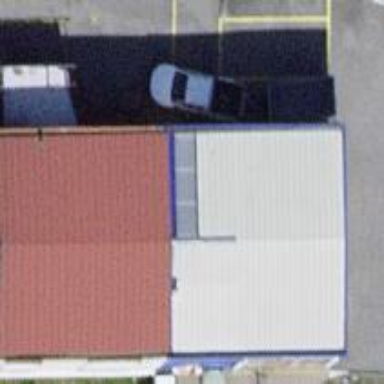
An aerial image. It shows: Car wash facility.